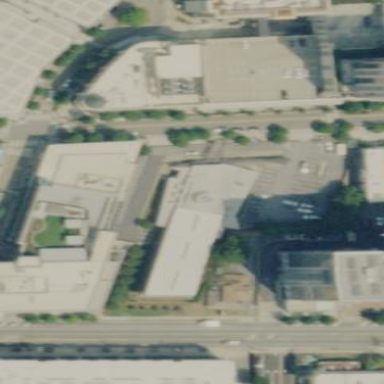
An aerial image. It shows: Building that serves as library.